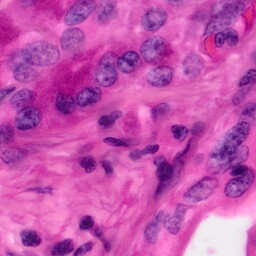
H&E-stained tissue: Pancreatic